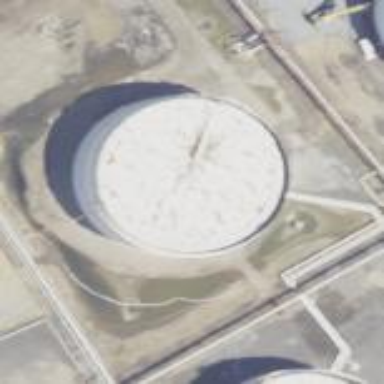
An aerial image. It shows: Storage tank which is man-made and housed in building.